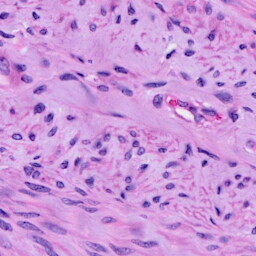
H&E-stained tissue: Cervix